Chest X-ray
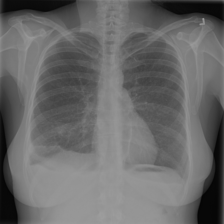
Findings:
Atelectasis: negative
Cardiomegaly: negative
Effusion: negative
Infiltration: negative
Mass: negative
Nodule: negative
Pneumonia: negative
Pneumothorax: negative
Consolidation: negative
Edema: negative
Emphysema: negative
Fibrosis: negative
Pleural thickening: negative
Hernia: negative